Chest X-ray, PA view. Patient: 60 years old, sex M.
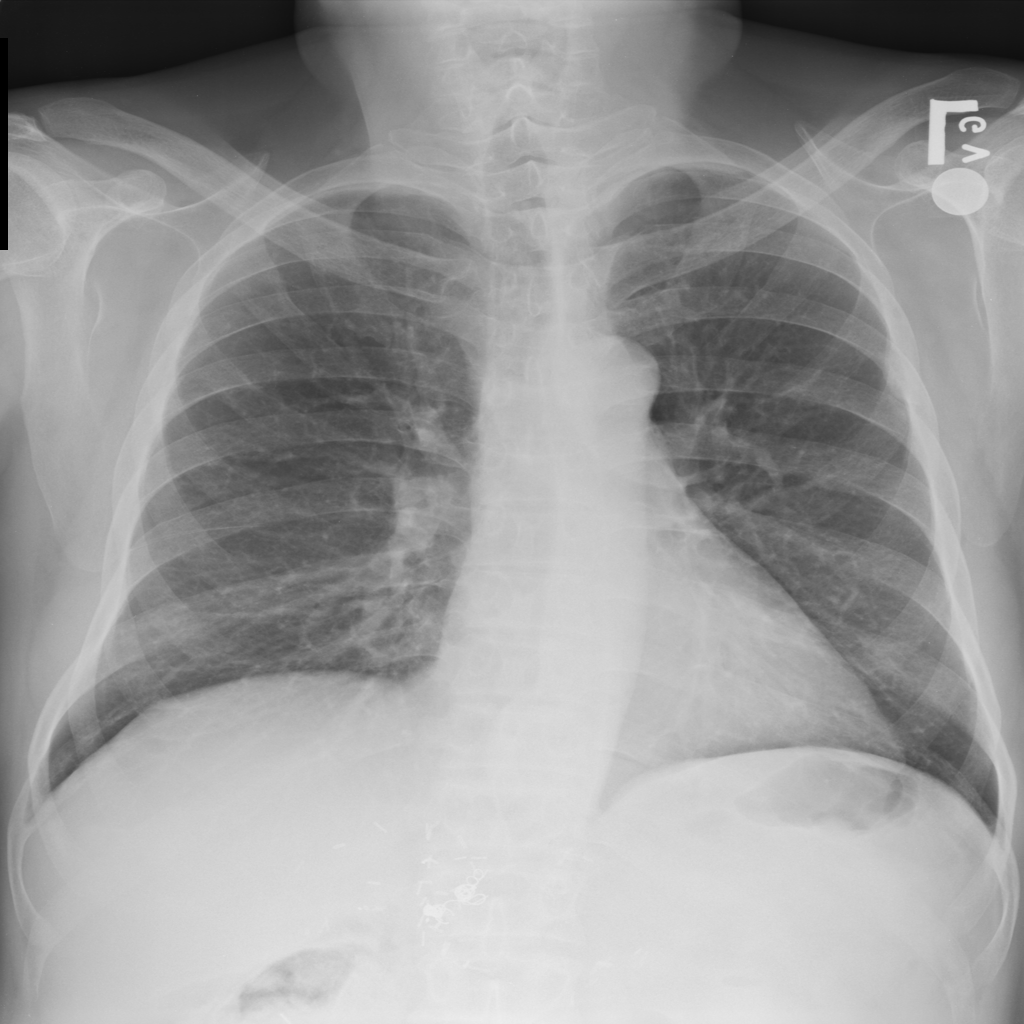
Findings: No Finding